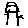
Label: tree